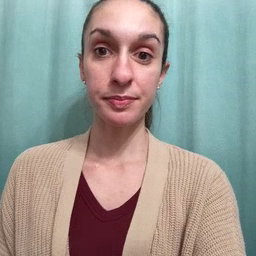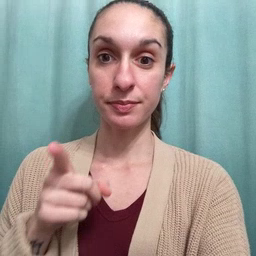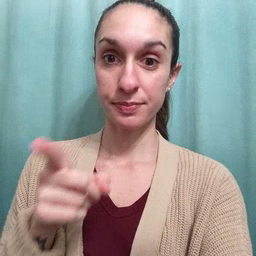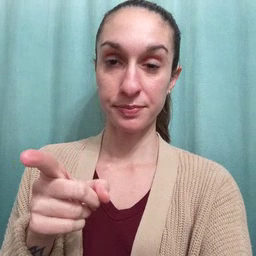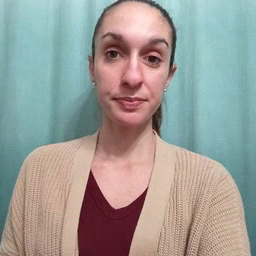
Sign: hesheit